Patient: sex F, age 71
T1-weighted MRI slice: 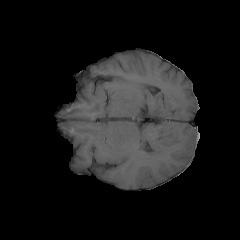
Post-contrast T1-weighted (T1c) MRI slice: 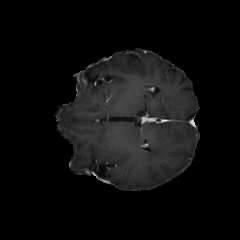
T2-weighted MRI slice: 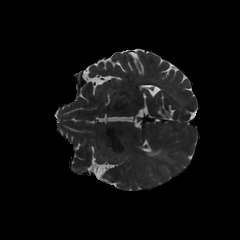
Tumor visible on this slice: yes
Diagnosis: Glioblastoma, IDH-wildtype
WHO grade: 4